Question: Need explanation of the below state table. I really cannot wrap my brain around it.
: Draw a state diagram that models a user's shopping session at amazon.com, starting with a search. Show the UML for an implementation using the state design pattern including key fields and headers for the methods in the states.
As an example, here are three states: matches, product detail and shopping cart. When a user searches for a product, all matches are shown. When the user clicks on a match, the product detail is shown, and when the user adds a product to the shopping cart, the shopping cart is shown. The following shows a state transition table (a search can be done on any of these pages). For any cell (state i, state j), the action in that cell leads to a transition from state i to state j.

...
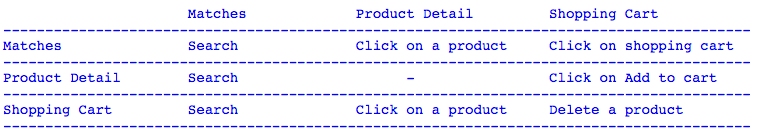
Answer: To read the state table you look at the left column. There you look for the state you are in. In the corresponding row you scan to teh right and look for the event that occured. Then yo move to the top of its column and see to whicht state it would lead.